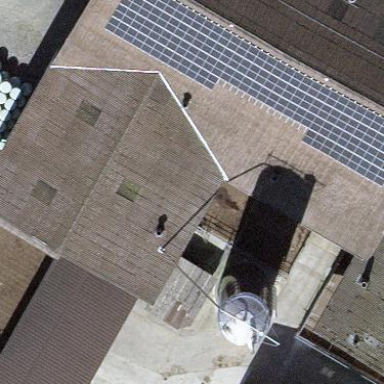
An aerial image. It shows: Solar power generator using photovoltaic method with solar photovoltaic panel types.